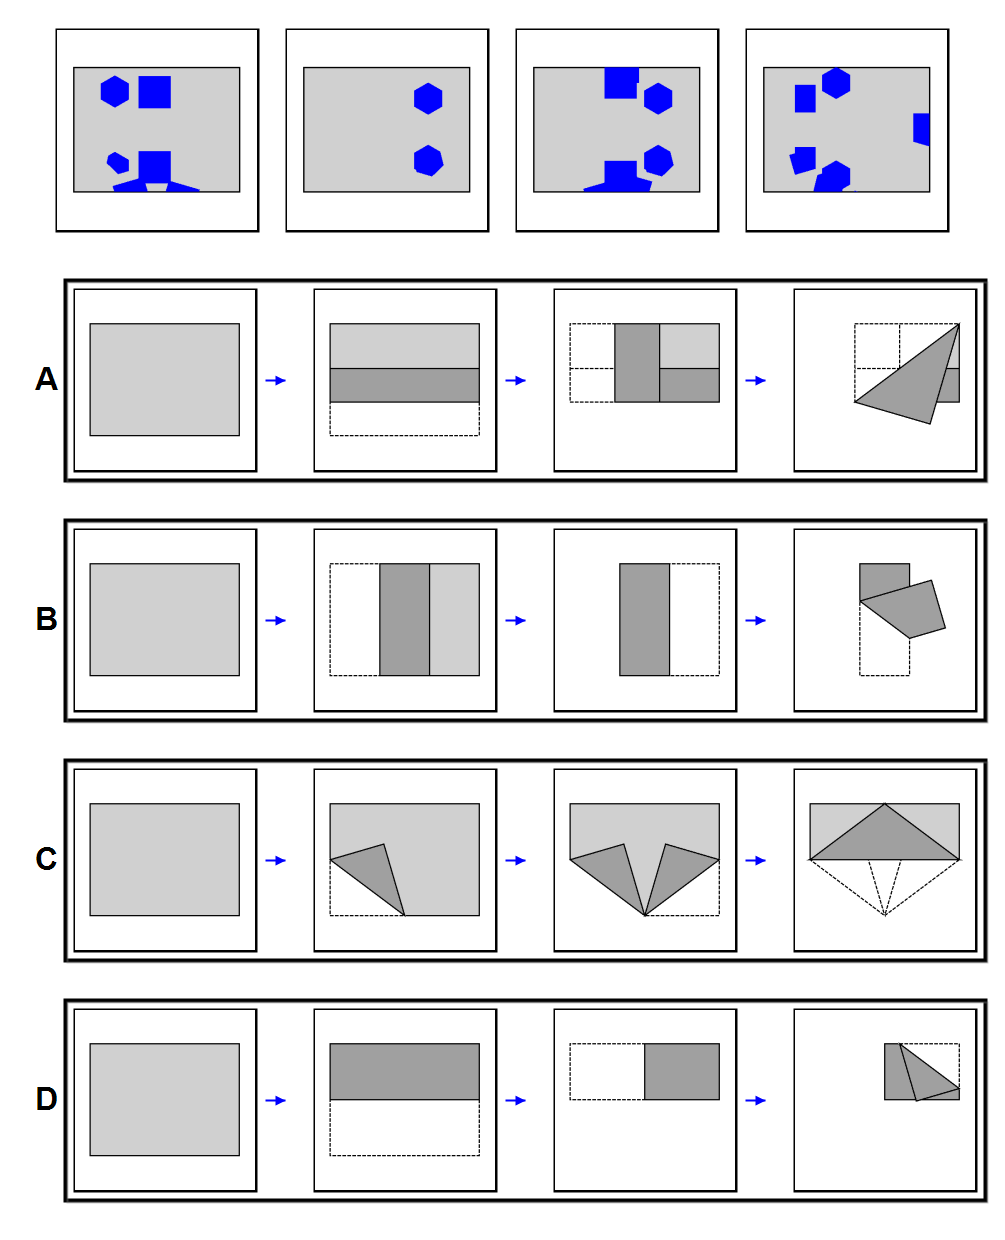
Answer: C